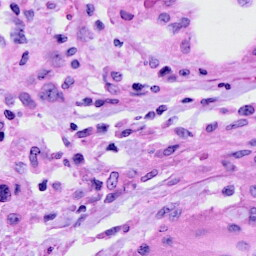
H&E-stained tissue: Cervix